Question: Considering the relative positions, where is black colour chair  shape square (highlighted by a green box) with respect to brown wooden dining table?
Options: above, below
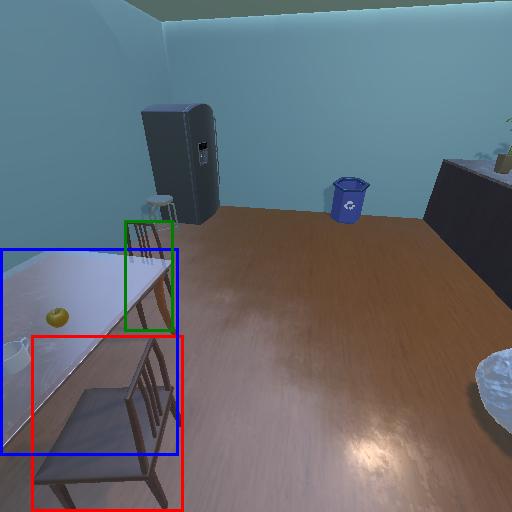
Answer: above